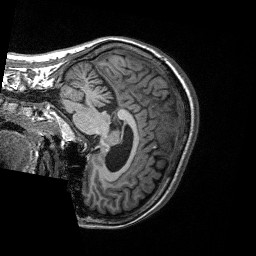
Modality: T1w
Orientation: sagittal
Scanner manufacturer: siemens
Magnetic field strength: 3 T
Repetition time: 2.3 s
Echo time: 0.00226 s